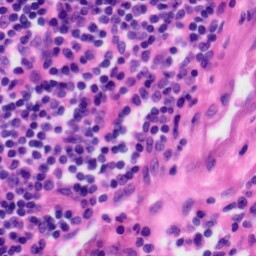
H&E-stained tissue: Tonsil